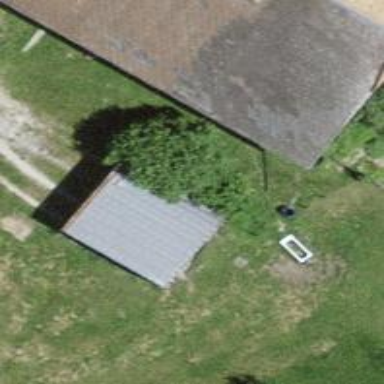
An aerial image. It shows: Garage.